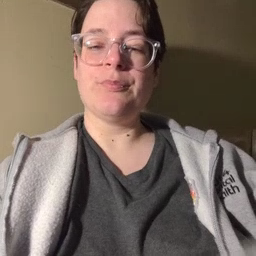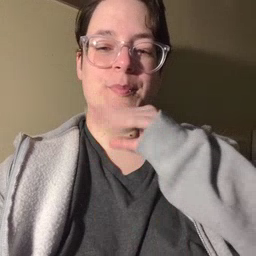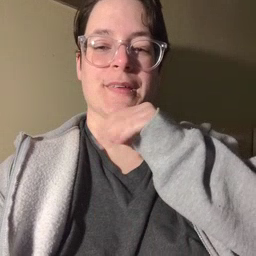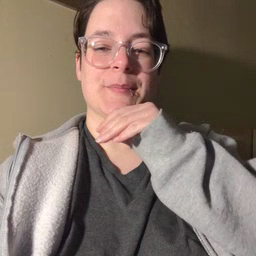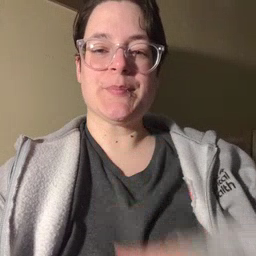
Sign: pig